Question: I am using a storyboard in Xcode 5, which appears as so:

My requirement is to push a ViewController (VIEW1 or VIEW2) into view from the app delegate. Essentially it should not matter what view is presently on the screen -- I would just like to make a ViewController appear when the app delegate picks up an external event.
In order to try and achieve this, I have property references to both the TabBarCtrl-Products and NavCtrl-ProductA in my app delegate.
'''
- (BOOL)application:(UIApplication *)application didFinishLaunchingWithOptions:(NSDictionary *)launchOptions
{
_tabBarProducts = [[UIStoryboard storyboardWithName:@"Main" bundle:nil] instantiateViewControllerWithIdentifier:@"sidTabBarProducts"];
NSArray *tabvcs = _tabBarProducts.viewControllers;
for (id controller in tabvcs){
if ([controller isKindOfClass:[VCNavControl_ProductA class]]) {
_navControllerProductA = controller;
break;
}
}
return YES;
}
'''
The app delegate method to push VIEW2 is:
'''
-(void)showVCVIEW2
{
VC_V2 *targetvc = nil;
targetvc = [[UIStoryboard storyboardWithName:@"Main" bundle:nil] instantiateViewControllerWithIdentifier:@"sidView2"];
[[AppDelegate sharedInstance].navControllerProductA pushViewController:targetvc animated:NO];
}
'''
This works OK when VIEW1 is showing at the time showVCVIEW2 is called, however it does not work when ViewCtrl-ProductB is showing. I can see that the new instance of targetvc has been added to the AppDelegate _navControllerProductA's stack, however it does not display.
I would appreciate very much if anyone can give me an idea on how to achieve this. I suspect my problems stem from having a NavCtrl in a TabBarCtrl, but I do not know a way around this.
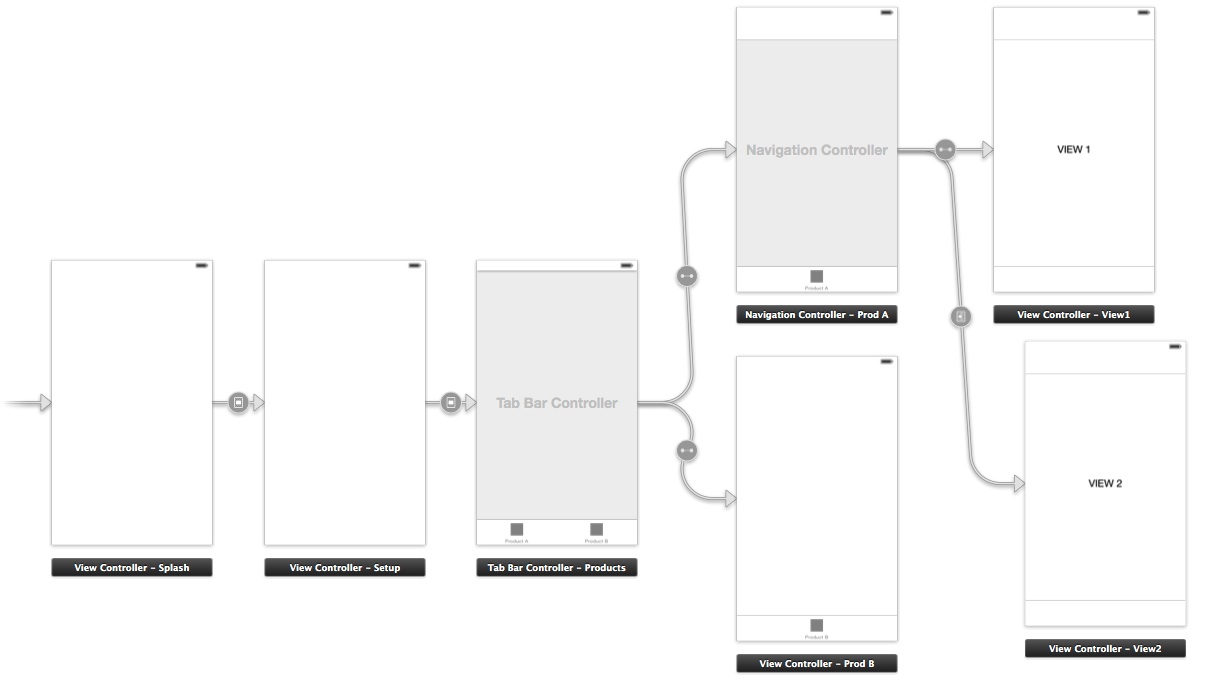
Answer: Your problem is that the navigation controller you are pushing on is not in the view hierarchy.
You instead could try setting the 'tabBarController''s selected index like this:
'''
[self.tabBarController setSelectedIndex:1];
'''